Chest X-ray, PA view. Patient: 28 years old, sex M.
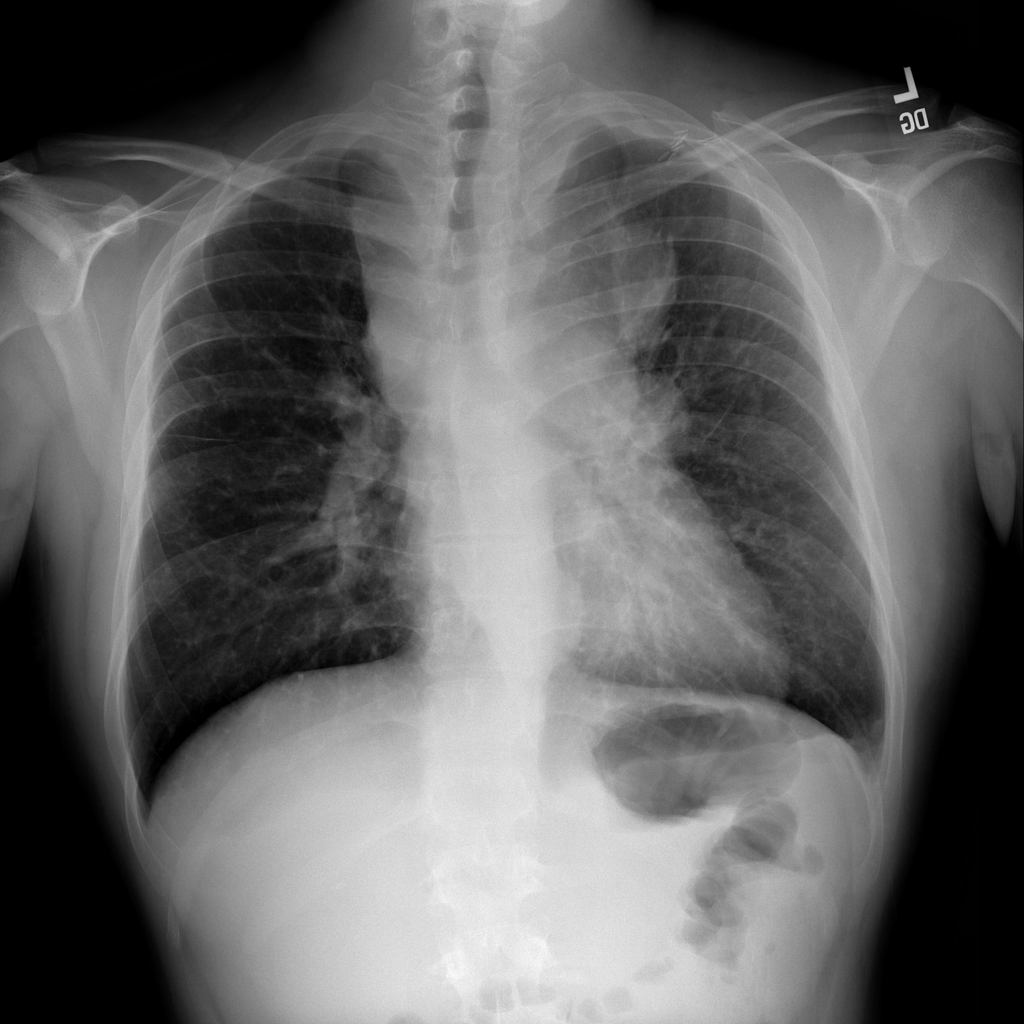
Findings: Effusion, Mass